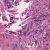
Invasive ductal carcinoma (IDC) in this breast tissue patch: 1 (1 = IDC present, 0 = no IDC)